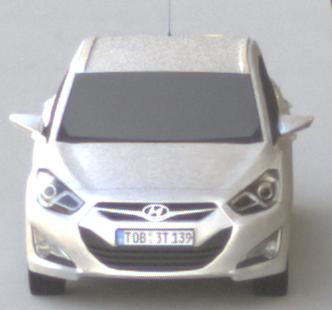
Make: Hyundai
Model: i40 Kombi 1.6 GDI
Detailed model: i40 (VF) Kombi
Model produced from: 2012/08
Model produced until: 2013/09
Doors: 5
Color: white
Road condition: dry road
Daytime: morning or afternoon
Contrast: medium contrast